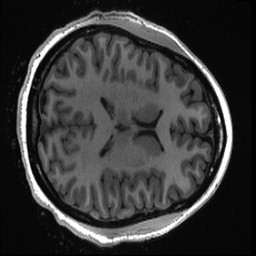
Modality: T1w
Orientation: axial
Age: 19
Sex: female